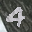
Label: 4